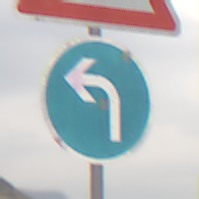
Verkehrszeichen: VorgeschriebeneFahrtrichtungLinks
Zusatzzeichen oben: Lichtzeichenanlage
Umgebung: Outdoor, Nature
Tageszeit: MorningAfternoon
Wetter: Overcast
Licht: Natural
Jahreszeit: NotSpecified
Kontrast: LowContrast